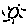
Label: sun